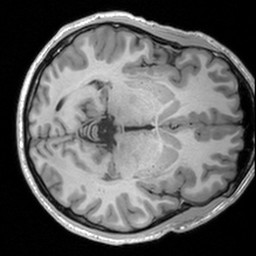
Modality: T1w
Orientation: axial
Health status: healthy
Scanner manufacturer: siemens
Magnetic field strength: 3 T
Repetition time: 1.9 s
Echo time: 0.00226 s